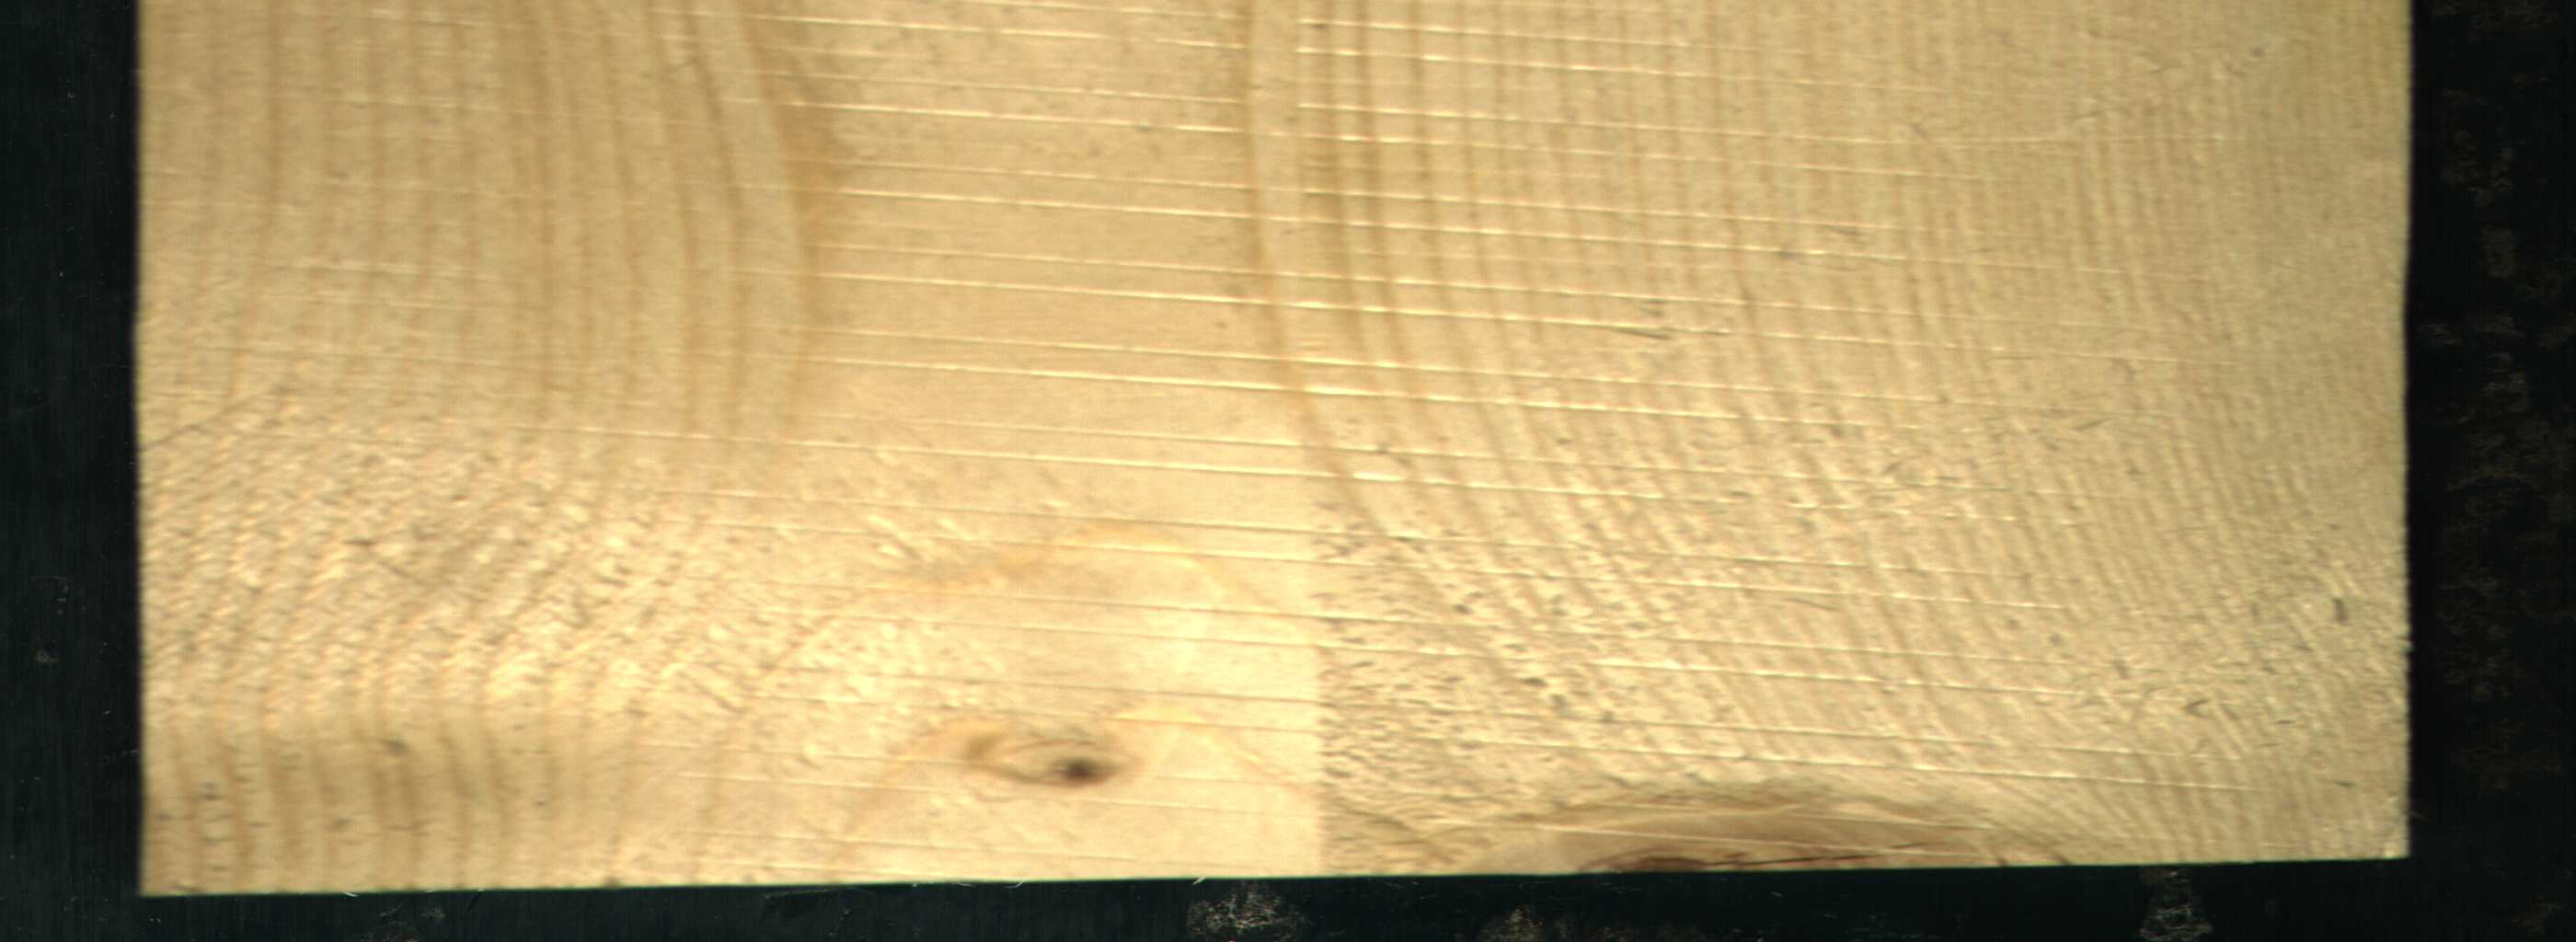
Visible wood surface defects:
Live_Knot
Live_Knot